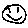
Label: smiley face